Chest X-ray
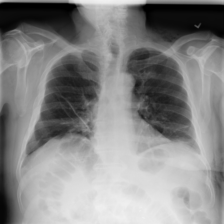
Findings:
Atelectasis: positive
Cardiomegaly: negative
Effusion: positive
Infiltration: negative
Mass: negative
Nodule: negative
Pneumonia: negative
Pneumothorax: negative
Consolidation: negative
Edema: negative
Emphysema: negative
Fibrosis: negative
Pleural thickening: negative
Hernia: negative